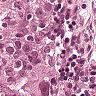
Metastatic tissue present: yes